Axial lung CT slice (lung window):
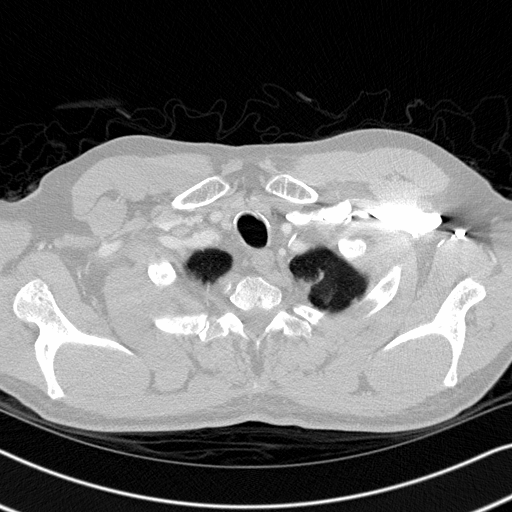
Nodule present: no